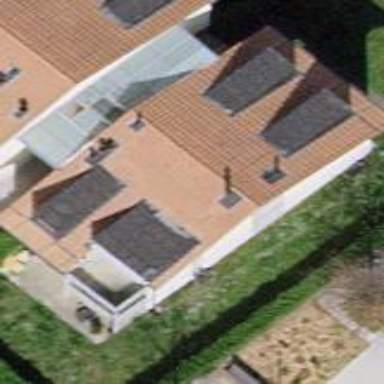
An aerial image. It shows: View of roof of building.